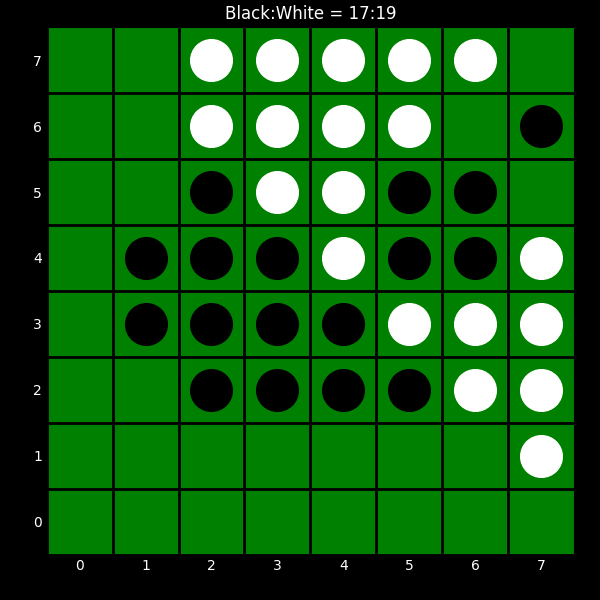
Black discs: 17
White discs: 19